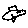
Label: bird